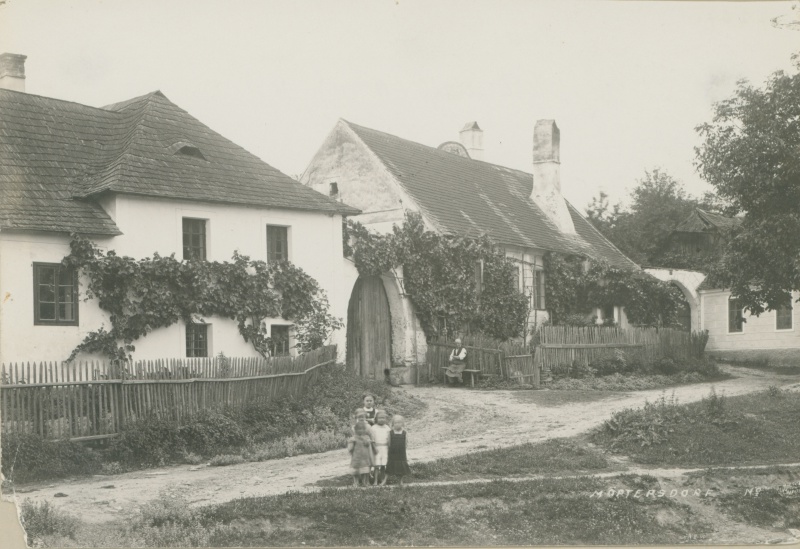
Institution: Österreichisches Museum für Volkskunde Wien
Schlagwörter: baum, himmel, laub, mann, bäume, mädchen, blumen, fenster, grau, holz, kleid, kleider, schwarz, straße, weiss, dach, gebäude, gras, haus, rasen, weg, wiese, zaun, steine, porträt, erde, häuser, flachland, sträucher, trampelpfad, wege, land, familie, kind, pflanzen, bauern, kamin, kinder, schornstein, turm, garten, ranken, landschft, sommer, bogen, schule, zöpfe, dorf, dächer, giebel, schornsteine, klein, bauernhof, hof, zäune, bank, spur, wein, tor, geschwister, foto, fotografie, barfuss, heimat, torbogen, schwarz-weiß, kittel, efeu, bauernhaus, einfahrt, alte frau, kräuter, obstbaum, spalier, hau, schindel, fesnter, großmutter, bewuchs, ziegelstein, giebeldach, zeigel, spalierbaum, dorfstraße, dorg, freunde, staubig, fender, to, g, beuernhof, kindert, burgenland, möptersdorf, teeren, baum dach, vier kinder, tor torbogen, gkinder